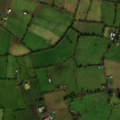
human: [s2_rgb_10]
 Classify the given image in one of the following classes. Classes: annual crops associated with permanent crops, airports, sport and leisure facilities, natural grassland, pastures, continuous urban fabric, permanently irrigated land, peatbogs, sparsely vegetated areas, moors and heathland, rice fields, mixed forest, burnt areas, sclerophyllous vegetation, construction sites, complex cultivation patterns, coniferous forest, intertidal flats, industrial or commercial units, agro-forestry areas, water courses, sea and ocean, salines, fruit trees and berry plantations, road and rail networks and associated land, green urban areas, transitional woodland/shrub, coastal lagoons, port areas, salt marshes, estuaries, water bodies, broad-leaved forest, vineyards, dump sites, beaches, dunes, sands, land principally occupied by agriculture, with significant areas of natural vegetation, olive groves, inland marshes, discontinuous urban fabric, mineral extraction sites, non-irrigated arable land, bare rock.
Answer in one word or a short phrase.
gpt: non-irrigated arable land, pastures